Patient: sex F, age 28
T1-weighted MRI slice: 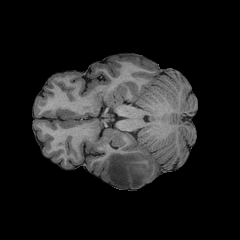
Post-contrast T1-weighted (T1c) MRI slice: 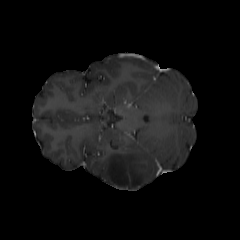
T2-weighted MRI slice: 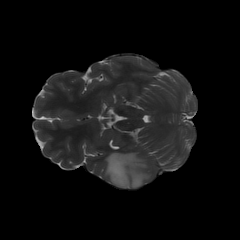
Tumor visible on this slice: yes
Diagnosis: Astrocytoma, IDH-mutant
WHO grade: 2